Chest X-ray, AP view. Patient: 22 years old, sex M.
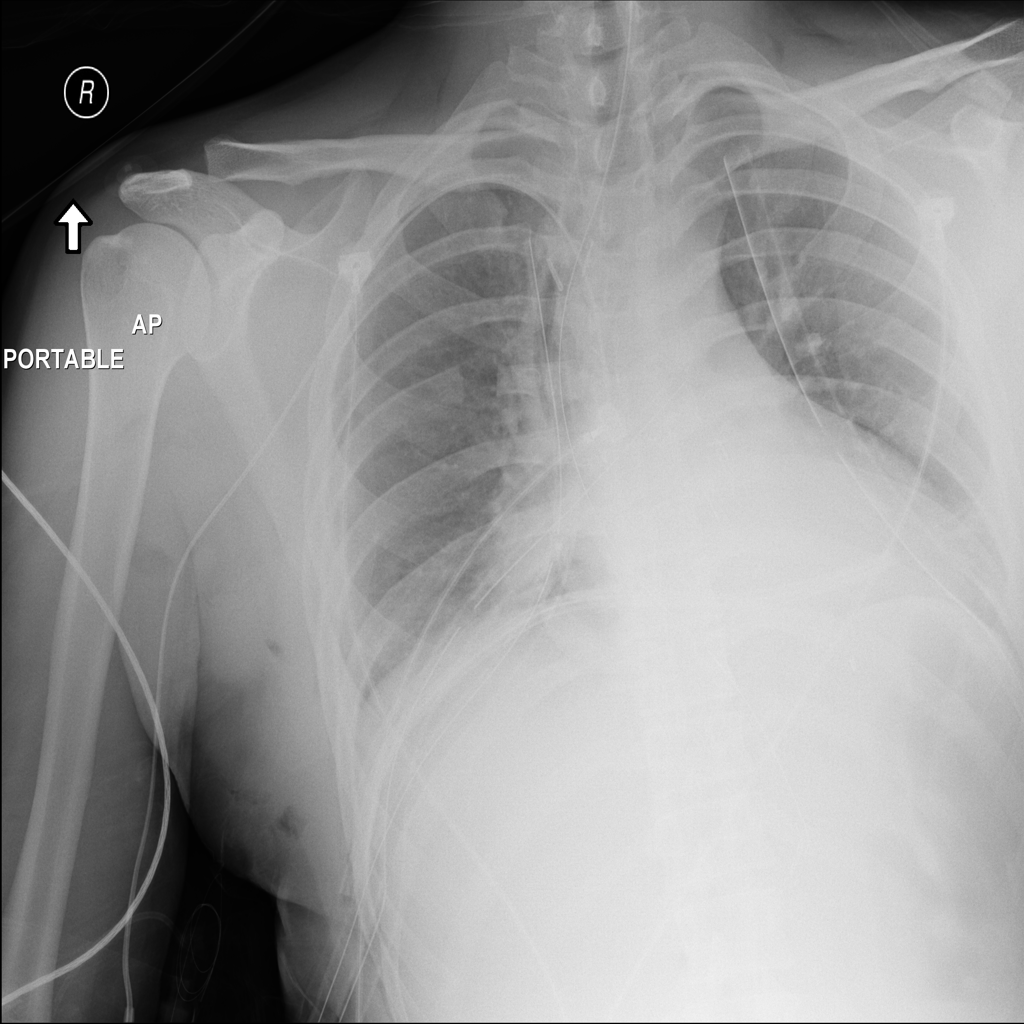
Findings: No Finding